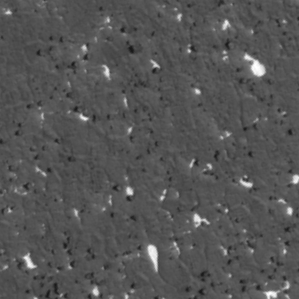
Label: frost